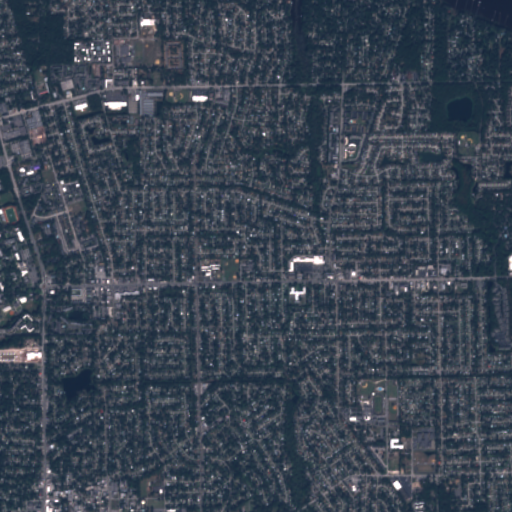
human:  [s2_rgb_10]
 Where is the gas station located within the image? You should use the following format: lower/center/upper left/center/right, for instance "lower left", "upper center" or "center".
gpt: The gas station is located in the center right of the image.
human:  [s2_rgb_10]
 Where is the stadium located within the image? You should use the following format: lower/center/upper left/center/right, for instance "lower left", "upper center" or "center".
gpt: The stadium is located in the center left of the image.
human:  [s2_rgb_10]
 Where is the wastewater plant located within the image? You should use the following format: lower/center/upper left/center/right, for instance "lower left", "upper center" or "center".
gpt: The wastewater plant is located in the lower left of the image.
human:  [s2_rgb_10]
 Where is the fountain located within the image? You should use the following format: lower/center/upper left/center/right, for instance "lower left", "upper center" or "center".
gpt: The fountain is located in the center left of the image.
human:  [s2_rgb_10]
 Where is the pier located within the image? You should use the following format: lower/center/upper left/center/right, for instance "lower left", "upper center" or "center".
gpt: The pier is located in the upper right of the image.
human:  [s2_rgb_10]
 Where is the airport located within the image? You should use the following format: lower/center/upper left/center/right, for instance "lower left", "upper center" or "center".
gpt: There is no airport in the image.